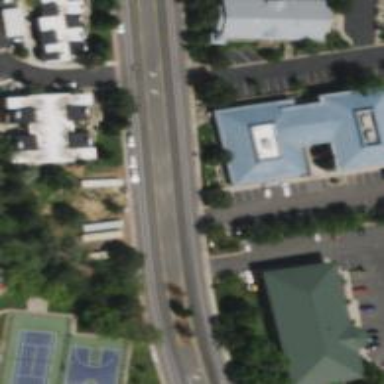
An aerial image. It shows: Tertiary road with asphalt surface and separate sidewalk.